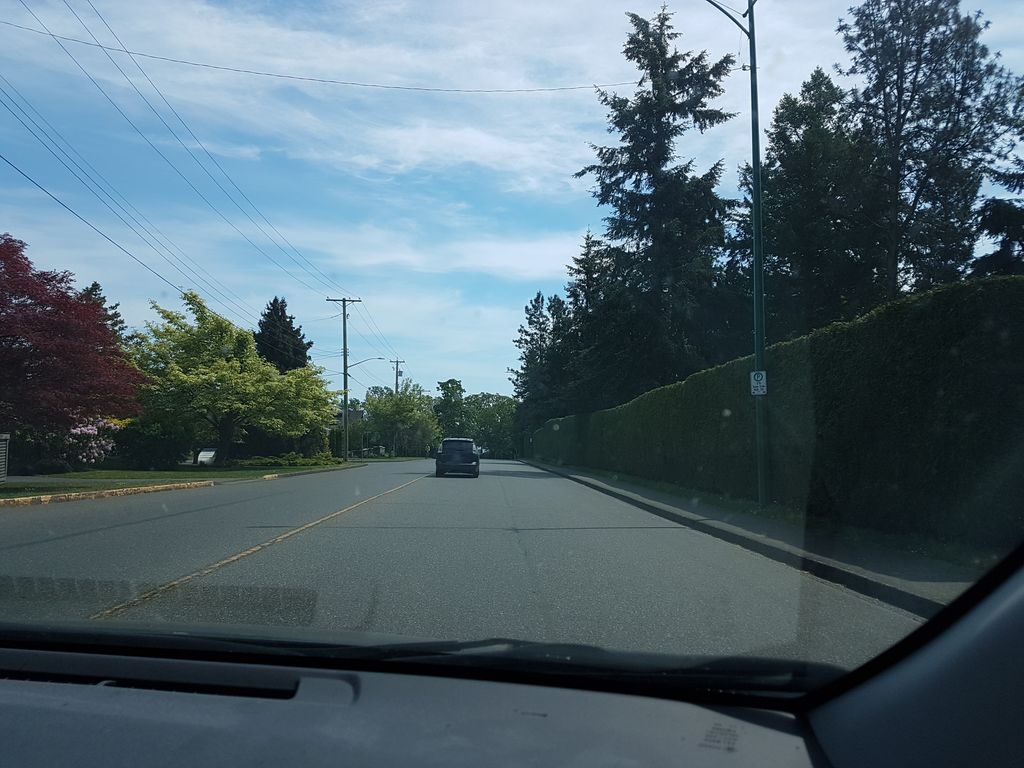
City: victoria